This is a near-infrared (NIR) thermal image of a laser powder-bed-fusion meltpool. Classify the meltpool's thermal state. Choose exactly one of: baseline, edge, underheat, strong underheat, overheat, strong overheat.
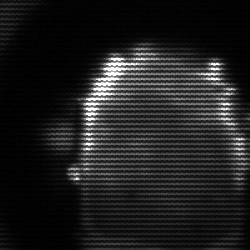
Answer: baseline